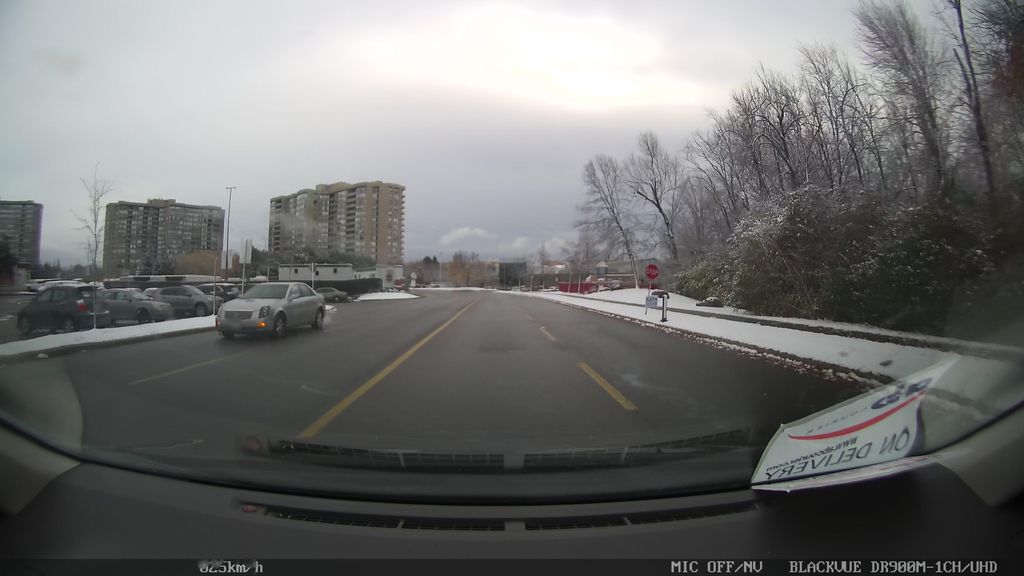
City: toronto